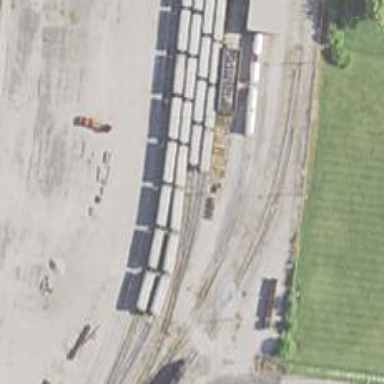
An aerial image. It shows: Unused railway yard.